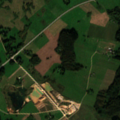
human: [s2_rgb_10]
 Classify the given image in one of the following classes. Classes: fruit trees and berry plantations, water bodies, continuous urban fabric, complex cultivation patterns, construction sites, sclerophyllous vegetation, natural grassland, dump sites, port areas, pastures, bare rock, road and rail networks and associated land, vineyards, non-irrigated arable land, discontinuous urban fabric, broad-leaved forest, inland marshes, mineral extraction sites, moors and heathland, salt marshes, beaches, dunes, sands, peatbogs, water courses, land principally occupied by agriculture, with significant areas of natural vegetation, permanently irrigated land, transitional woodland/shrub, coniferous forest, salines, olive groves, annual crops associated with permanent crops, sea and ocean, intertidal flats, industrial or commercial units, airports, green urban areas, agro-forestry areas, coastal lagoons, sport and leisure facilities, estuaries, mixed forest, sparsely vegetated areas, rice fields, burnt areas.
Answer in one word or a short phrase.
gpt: mineral extraction sites, non-irrigated arable land, complex cultivation patterns, land principally occupied by agriculture, with significant areas of natural vegetation, broad-leaved forest, mixed forest